Field crop: tomato
Growth stage: 2
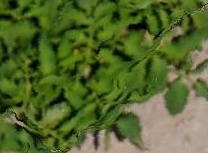
Species: tomato